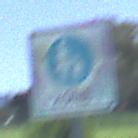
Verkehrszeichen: BeginnFussgaengerzone
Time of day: Midday
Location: Outdoor (Nature)
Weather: Clear
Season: Summer
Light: Natural